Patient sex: M
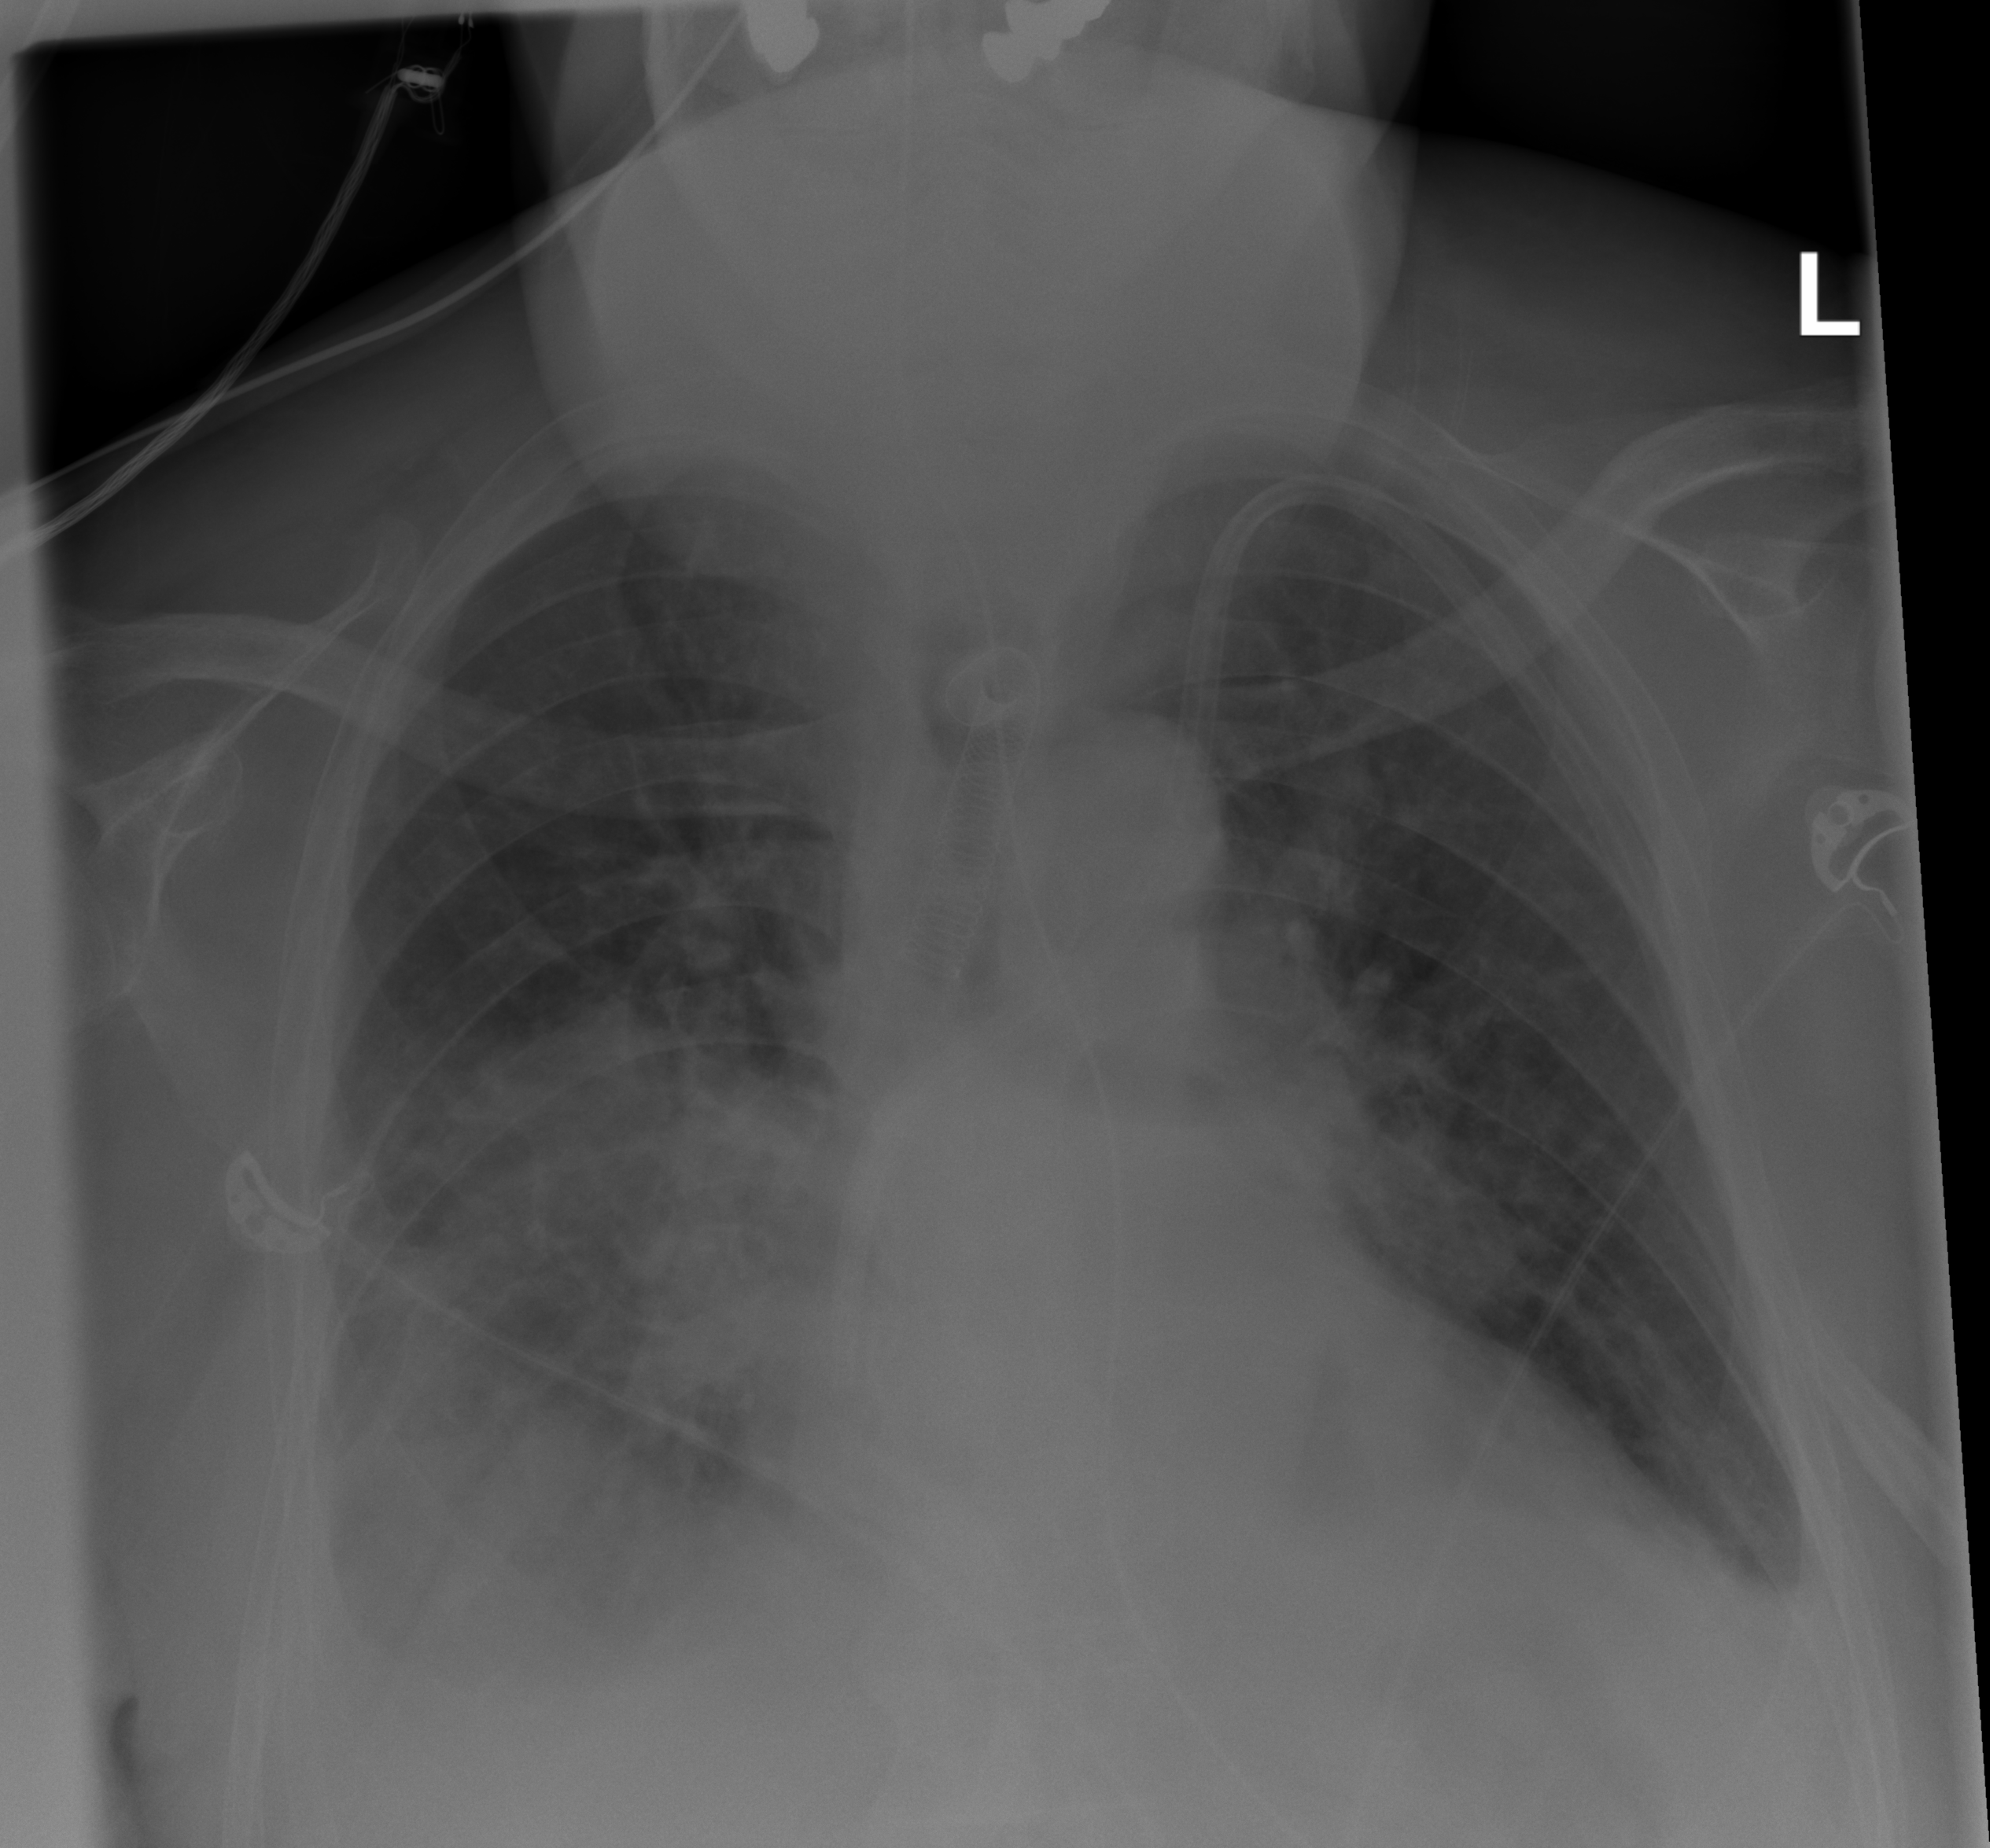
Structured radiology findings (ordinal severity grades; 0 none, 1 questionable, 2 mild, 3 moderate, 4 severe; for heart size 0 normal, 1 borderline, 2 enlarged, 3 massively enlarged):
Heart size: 1
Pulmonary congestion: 2
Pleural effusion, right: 3
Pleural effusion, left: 2
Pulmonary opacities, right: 3
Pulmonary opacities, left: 0
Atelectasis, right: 3
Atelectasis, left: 2